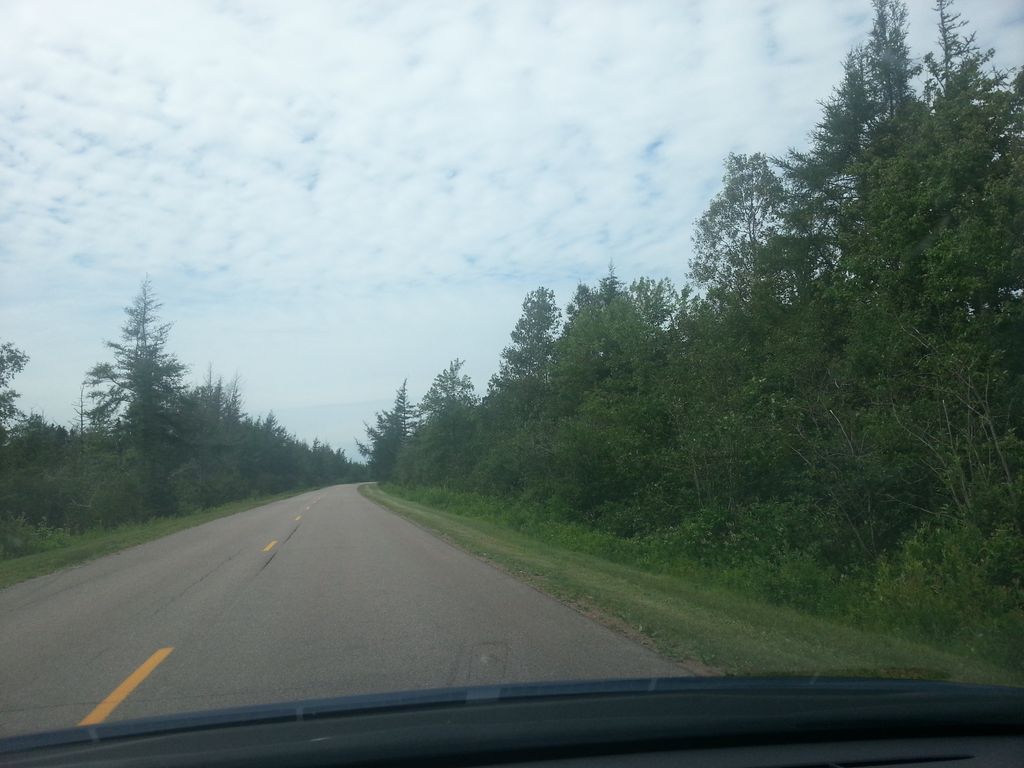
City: charlottetown